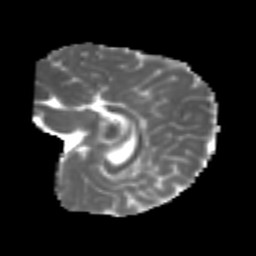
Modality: MD
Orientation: sagittal
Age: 7
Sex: male
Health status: healthy